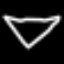
Label: diamond